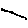
Label: line